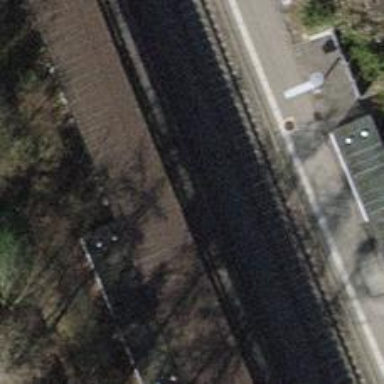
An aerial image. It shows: Stop position for public transport at railway stop.